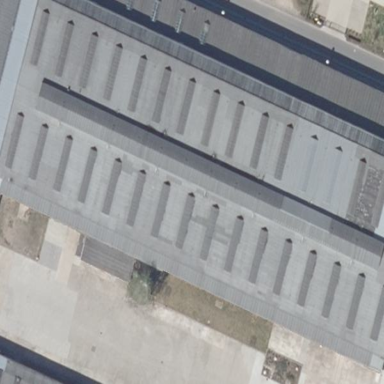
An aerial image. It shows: Industrial building with flat roof.